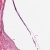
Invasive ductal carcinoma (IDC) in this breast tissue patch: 0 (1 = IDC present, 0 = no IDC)